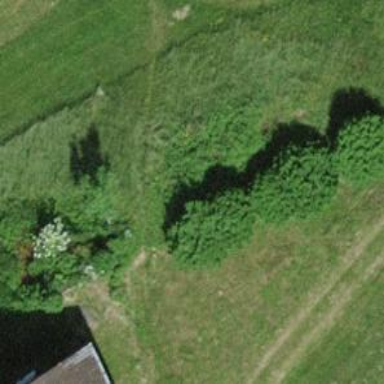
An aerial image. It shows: Hedge acting as barrier.